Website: bh-photo
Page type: billing-address
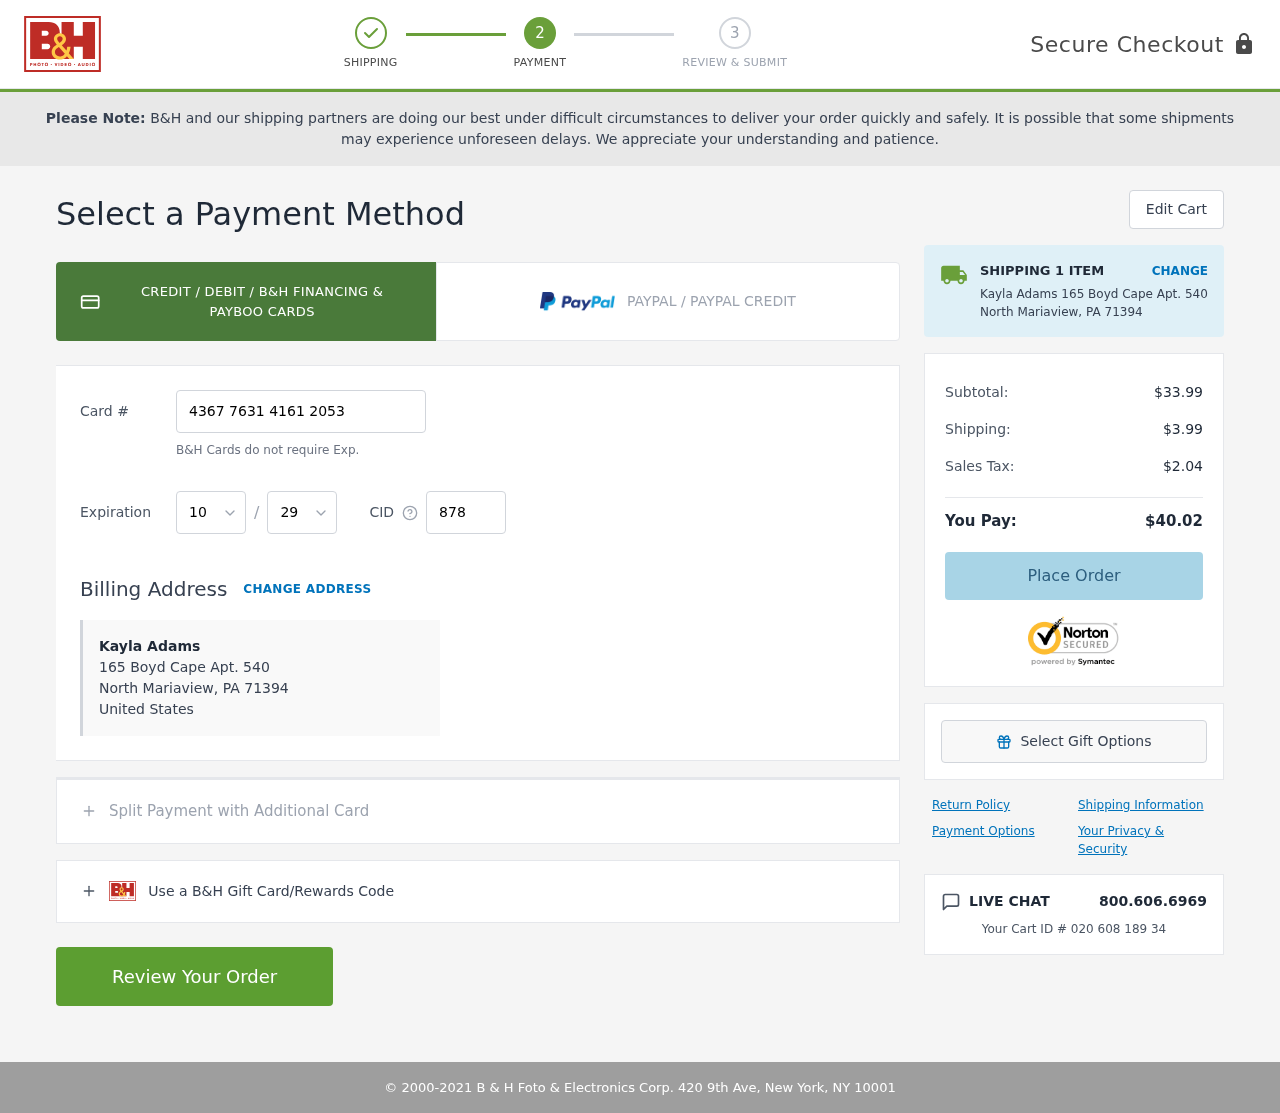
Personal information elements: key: PII_CARD_CVV
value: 878
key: PII_CARD_EXPIRY_MONTH
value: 10
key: PII_CARD_EXPIRY_YEAR
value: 29
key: PII_CARD_NUMBER
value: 4367 7631 4161 2053
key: PII_CITY
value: North Mariaview
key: PII_COUNTRY
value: United States
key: PII_FULLNAME
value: Kayla Adams
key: PII_POSTCODE
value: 71394
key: PII_STATE_ABBR
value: PA
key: PII_STREET
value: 165 Boyd Cape Apt. 540
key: PII_FULLNAME2
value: Kayla Adams
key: PII_STREET2
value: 165 Boyd Cape Apt. 540
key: PII_CITY_STATE_ZIP2
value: North Mariaview, PA
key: PII_POSTCODE2
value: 71394
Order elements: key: ORDER_NUM_ITEMS
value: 1
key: ORDER_SUBTOTAL
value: $33.99
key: ORDER_SHIPPING_COST
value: $3.99
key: ORDER_TAX
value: $2.04
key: ORDER_TOTAL
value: $40.02
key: ORDER_ID
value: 020 608 189 34